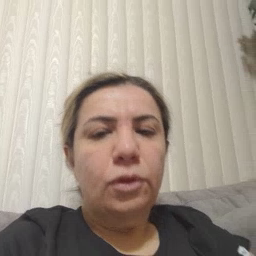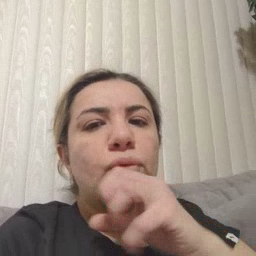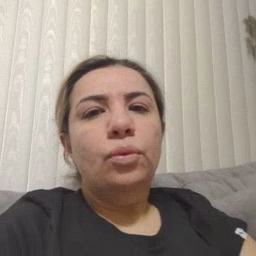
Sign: old